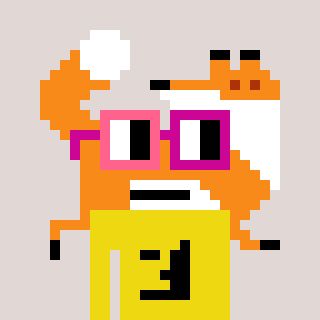
a pixel art character with square pink and red glasses, a fox-shaped head and a yellow-colored body on a warm background